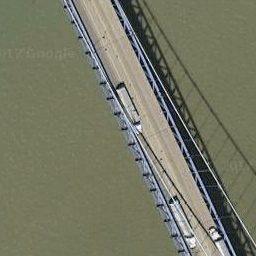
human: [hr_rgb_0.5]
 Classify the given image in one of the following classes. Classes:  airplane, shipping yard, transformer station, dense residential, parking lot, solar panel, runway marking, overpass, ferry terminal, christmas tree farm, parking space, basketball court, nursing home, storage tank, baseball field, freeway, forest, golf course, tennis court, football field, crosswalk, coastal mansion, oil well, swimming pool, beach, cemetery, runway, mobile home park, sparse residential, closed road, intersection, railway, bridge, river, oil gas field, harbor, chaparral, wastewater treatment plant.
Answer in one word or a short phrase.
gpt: bridge